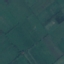
Land use / land cover: Pasture